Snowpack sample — Buffalo Mountain, Silverthorne, Colorado, USA (2/22/26, 2:02 PM MST)
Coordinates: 39.622, -106.113
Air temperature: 33 °F
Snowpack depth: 63 cm
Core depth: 20 cm
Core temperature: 23 °F
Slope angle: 11°, slope face: 116°
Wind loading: low
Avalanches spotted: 0
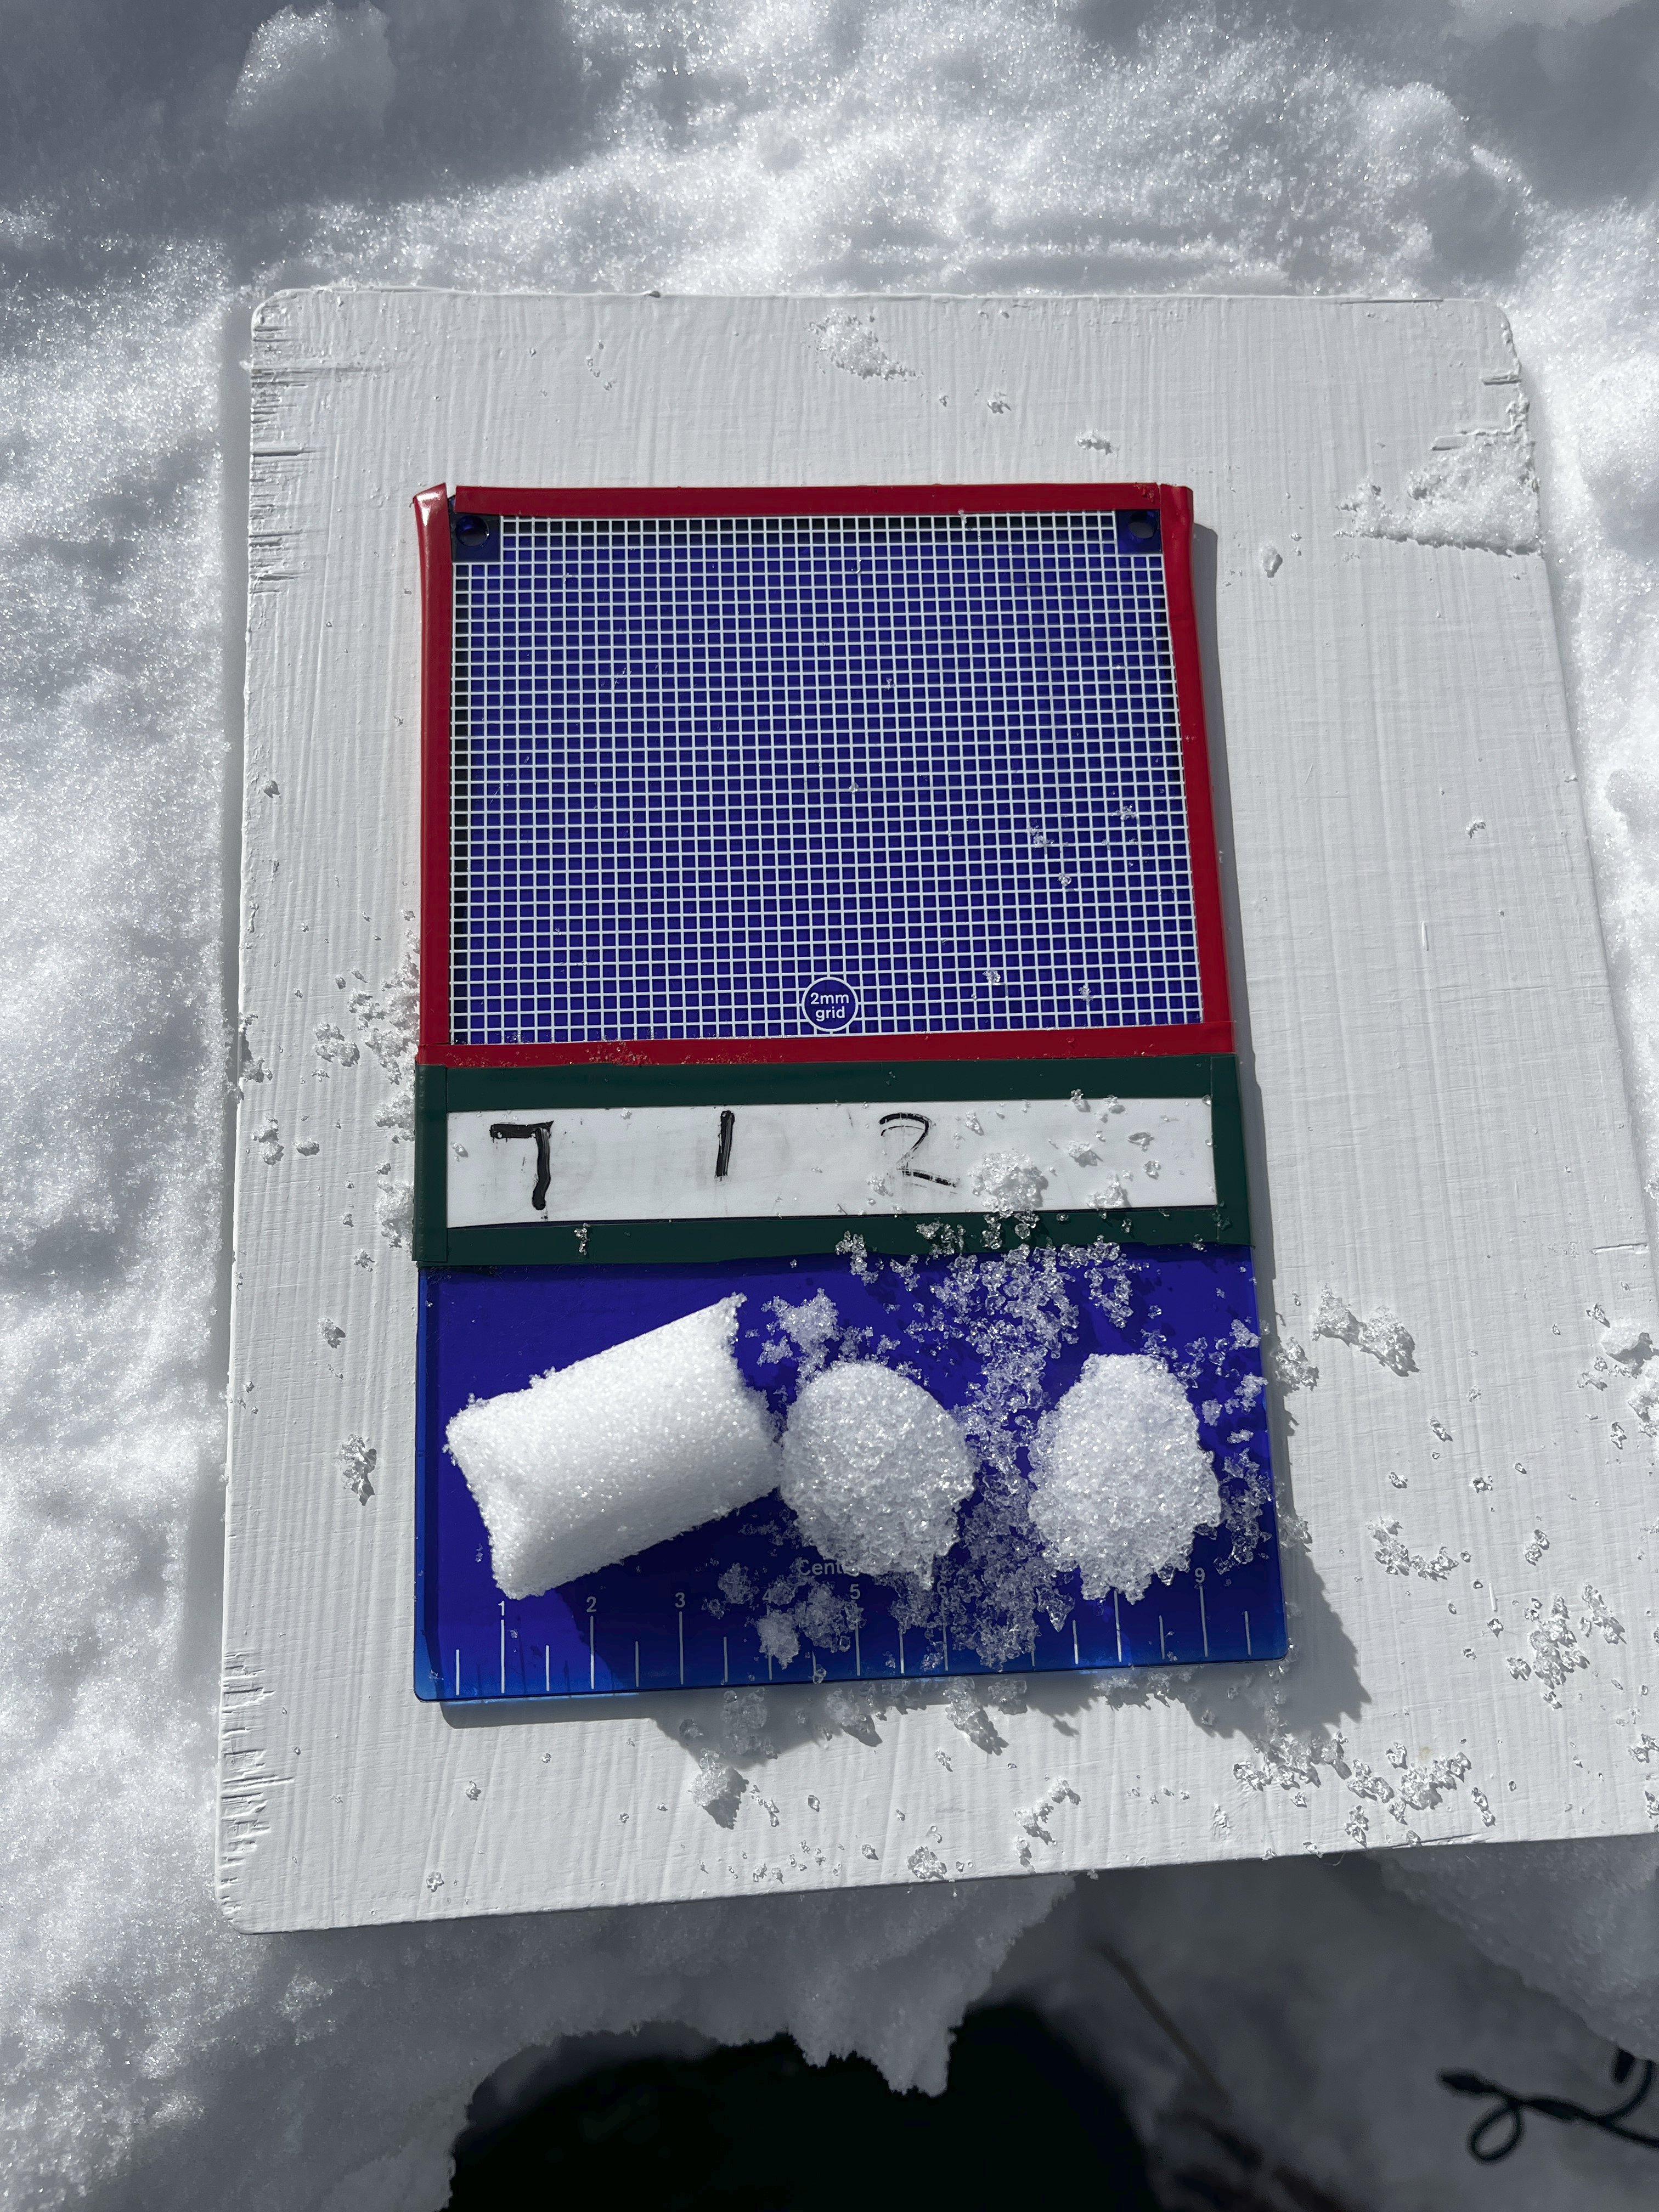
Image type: crystal_card
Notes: In a firebreak similar to site 1, minimal wind loading with no spotted avalanches (not many faces in view though)